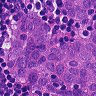
Metastatic tissue present: yes